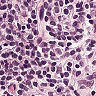
Metastatic tissue present: no